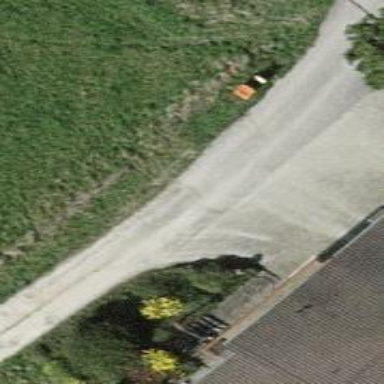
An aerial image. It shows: Residential road with fine gravel surface.